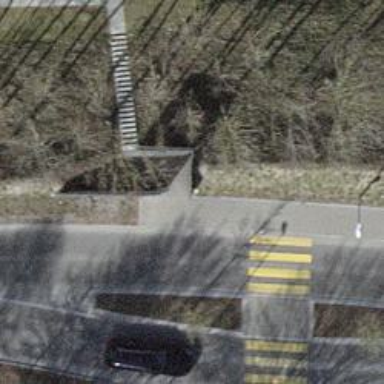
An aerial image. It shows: Road with steps.